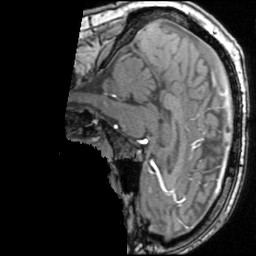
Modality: angio
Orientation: sagittal
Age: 34
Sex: male
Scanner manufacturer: siemens
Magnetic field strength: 3 T
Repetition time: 0.025 s
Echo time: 0.00334 s